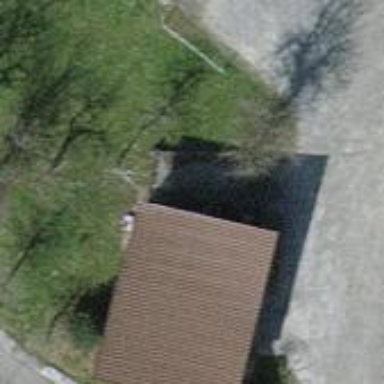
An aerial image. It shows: Shed building.